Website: crate-barrel
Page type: customer-info-address
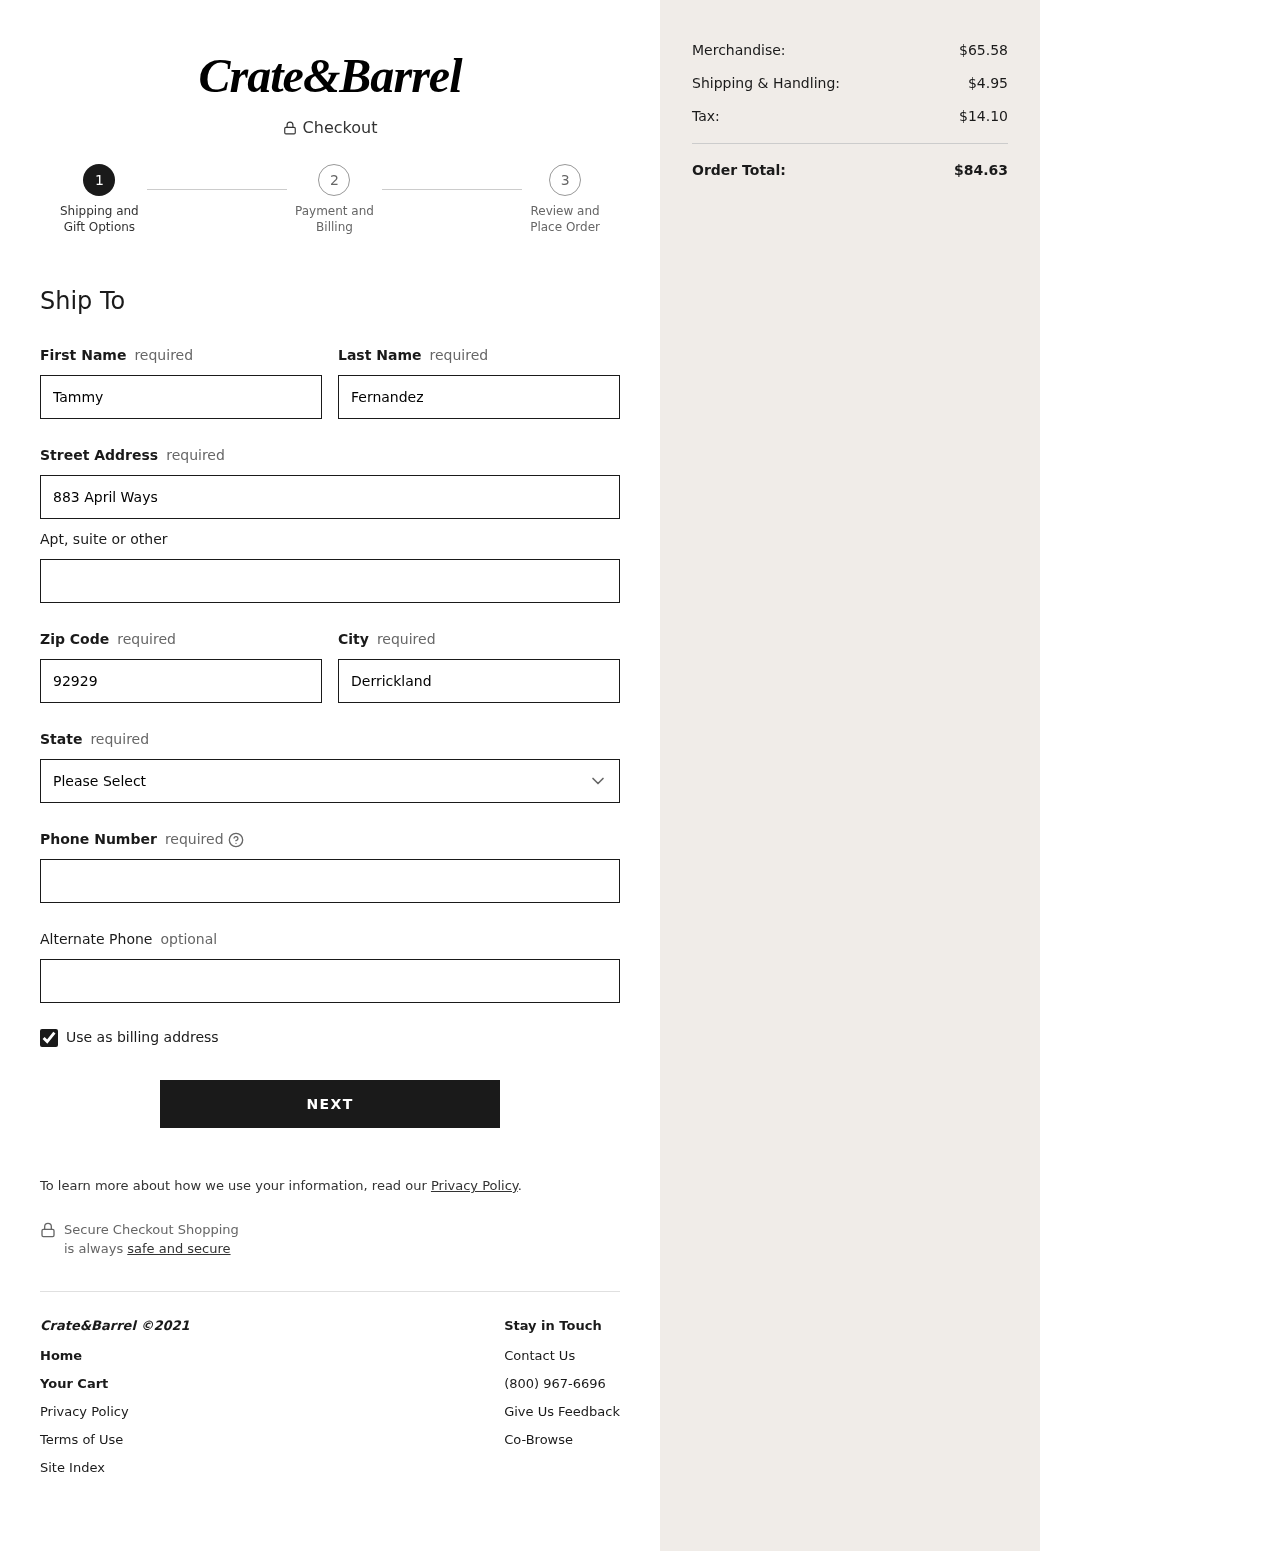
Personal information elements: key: PII_STATE
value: Ohio
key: PII_FIRSTNAME
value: Tammy
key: PII_LASTNAME
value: Fernandez
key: PII_STREET
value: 883 April Ways
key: PII_POSTCODE
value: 92929
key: PII_CITY
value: Derrickland
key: PII_PHONE
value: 5128456597
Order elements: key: ORDER_SUBTOTAL
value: $65.58
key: ORDER_SHIPPING_COST
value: $4.95
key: ORDER_TAX
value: $14.10
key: ORDER_TOTAL
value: $84.63